Question: You may be familiar with the gmail button on the top left corner of the gmail app for android. And the same button is in google chrome too. Now I am working on an app that have the same button at the same place as the gmail app has. I want to get some help from you people, that how should I start it what should I do for it. Please give me an idea to start it. below is the image

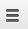
Answer: Most of the Google's apps use ActionBar which is the box at the top the application.
Read More:
<URL>